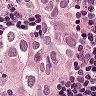
Metastatic tissue present: yes